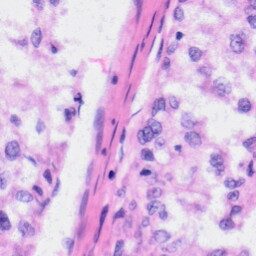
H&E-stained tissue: Liver